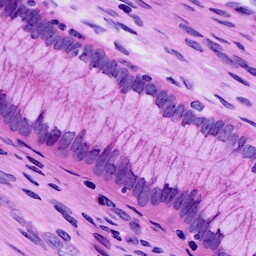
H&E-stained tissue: Cervix